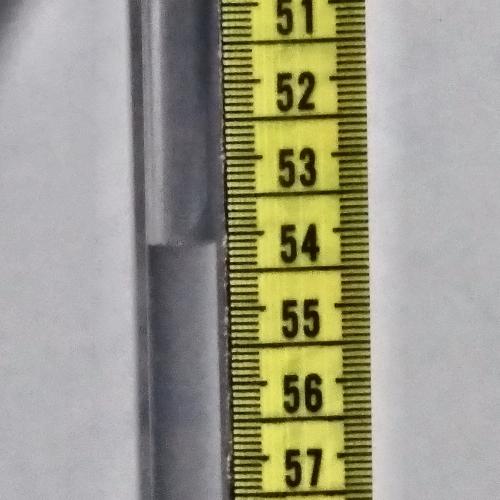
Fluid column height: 54.1 cm